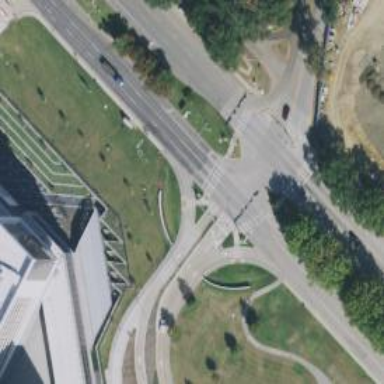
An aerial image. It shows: Primary link highway with separate sidewalk.